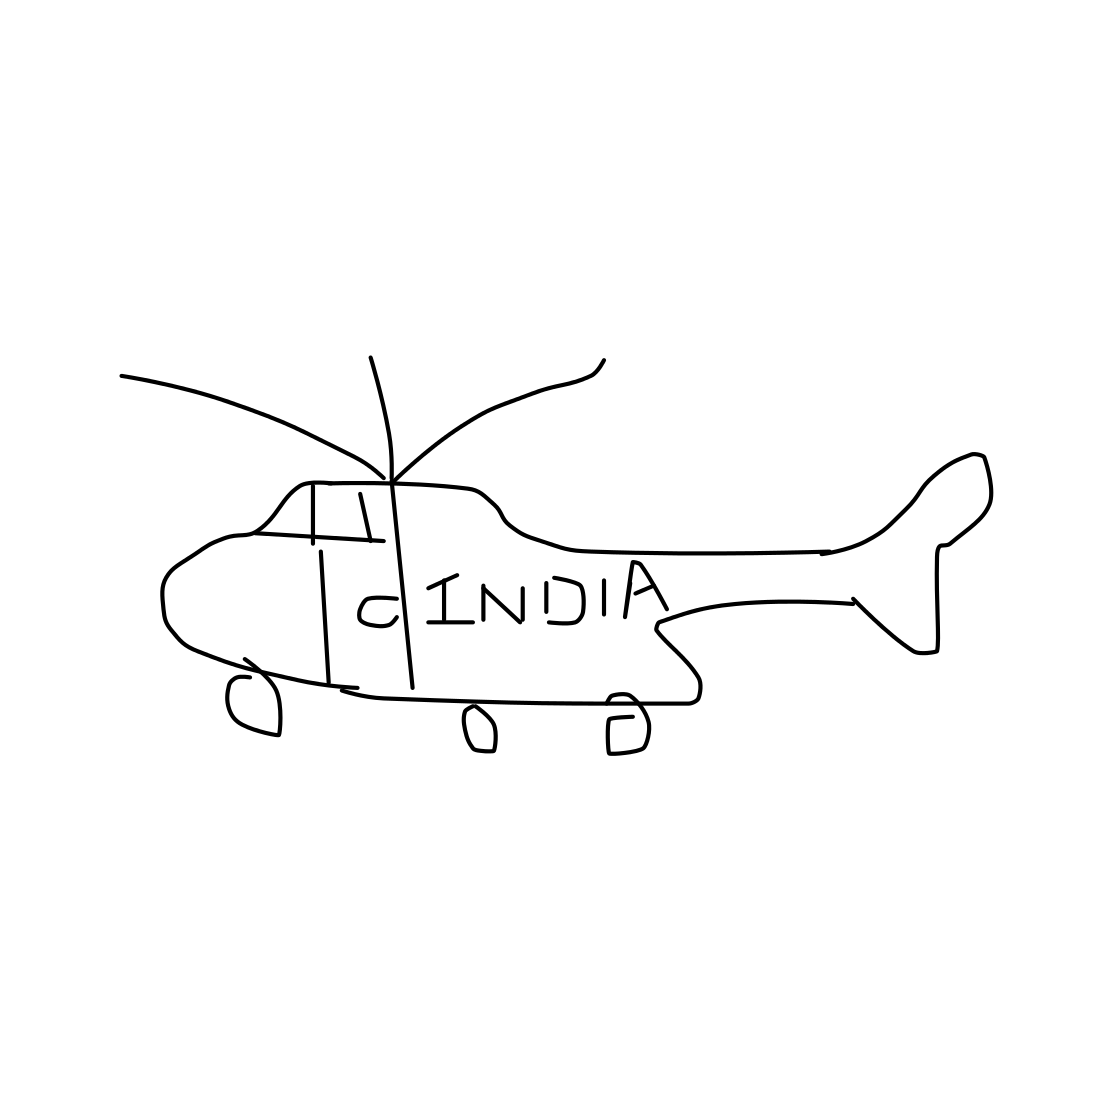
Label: helicopter